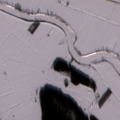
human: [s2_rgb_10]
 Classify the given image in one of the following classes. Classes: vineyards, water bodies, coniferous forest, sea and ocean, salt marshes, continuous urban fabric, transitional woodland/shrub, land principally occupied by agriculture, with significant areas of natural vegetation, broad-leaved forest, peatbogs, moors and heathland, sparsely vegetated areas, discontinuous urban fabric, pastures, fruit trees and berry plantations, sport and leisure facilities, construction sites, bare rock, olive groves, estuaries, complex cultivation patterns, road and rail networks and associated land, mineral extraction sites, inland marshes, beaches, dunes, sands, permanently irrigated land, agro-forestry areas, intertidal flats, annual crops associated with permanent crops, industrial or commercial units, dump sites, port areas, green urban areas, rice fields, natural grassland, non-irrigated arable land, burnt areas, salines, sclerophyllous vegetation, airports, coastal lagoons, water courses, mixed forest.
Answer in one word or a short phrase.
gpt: non-irrigated arable land, land principally occupied by agriculture, with significant areas of natural vegetation, mixed forest